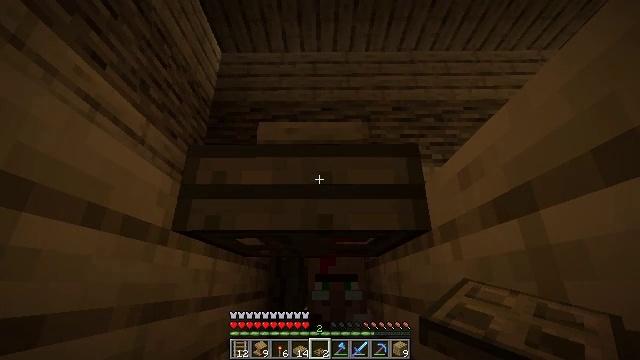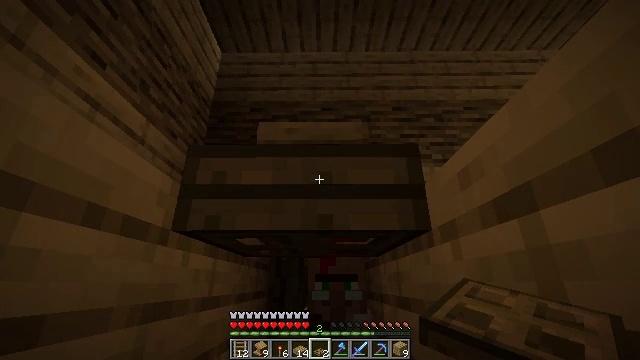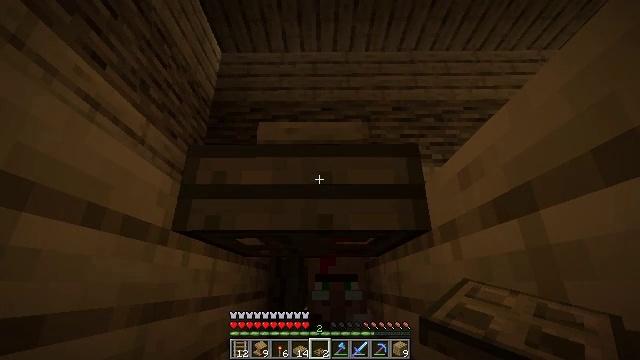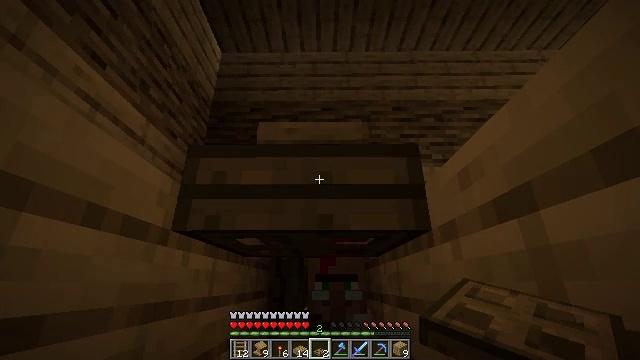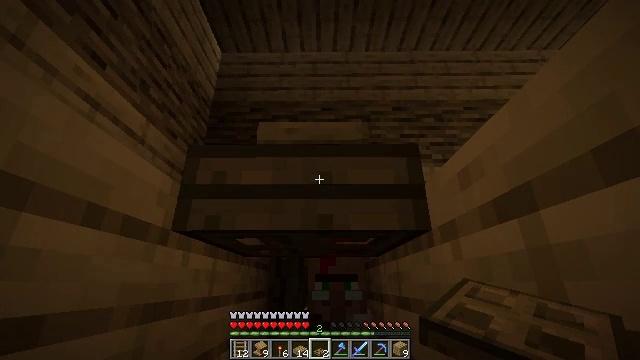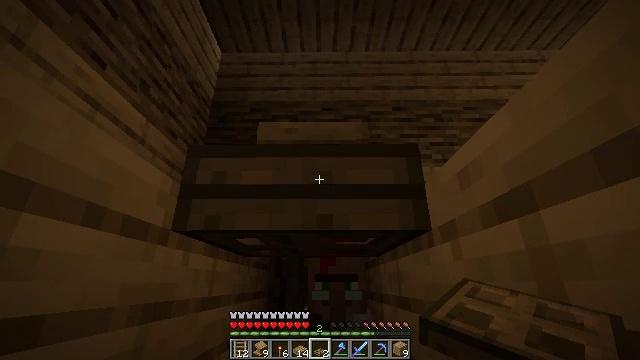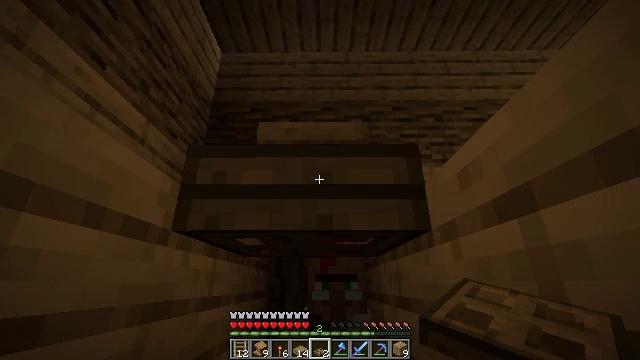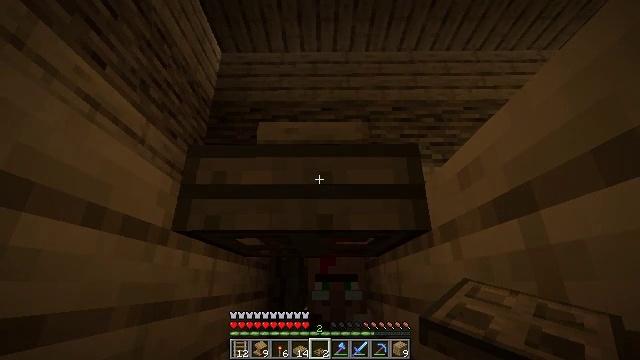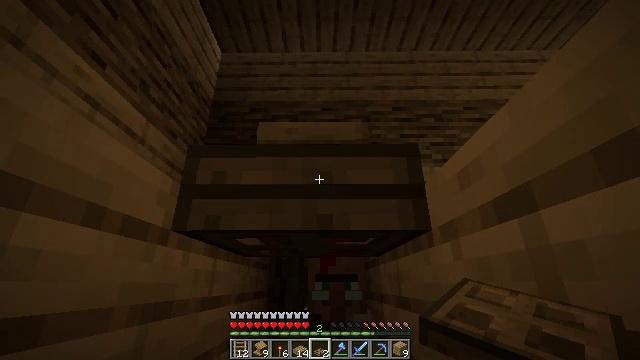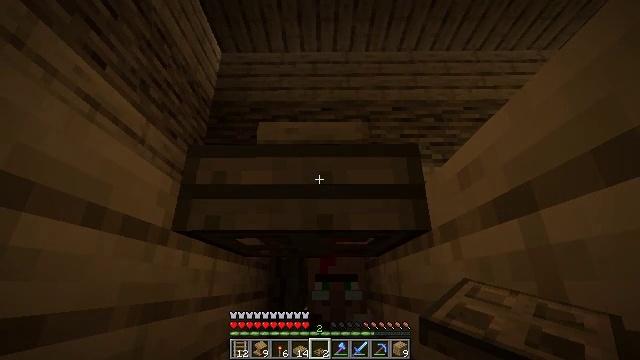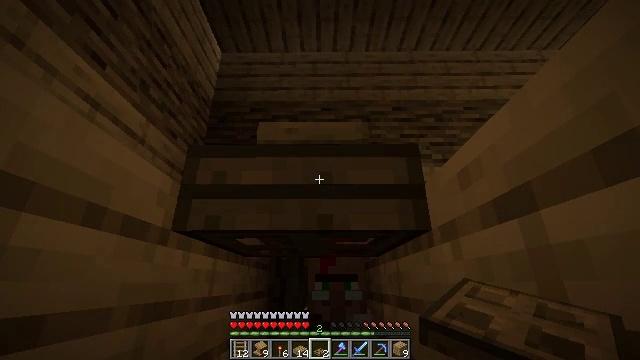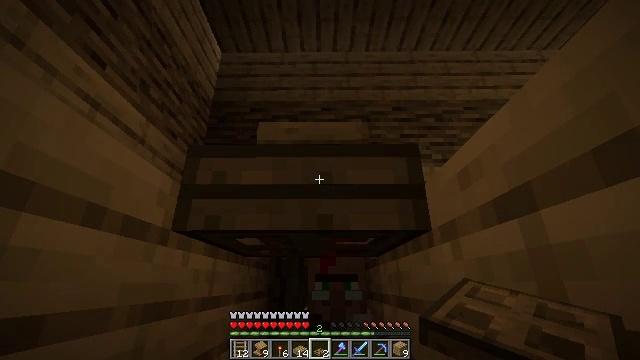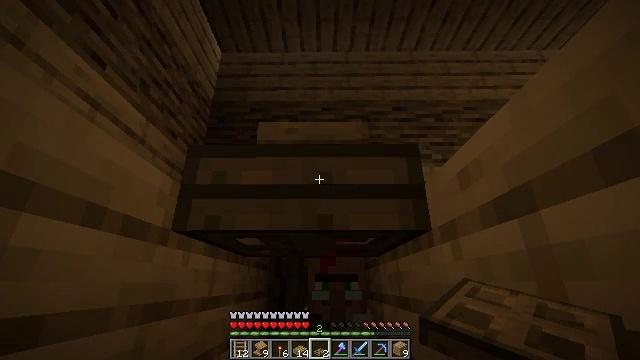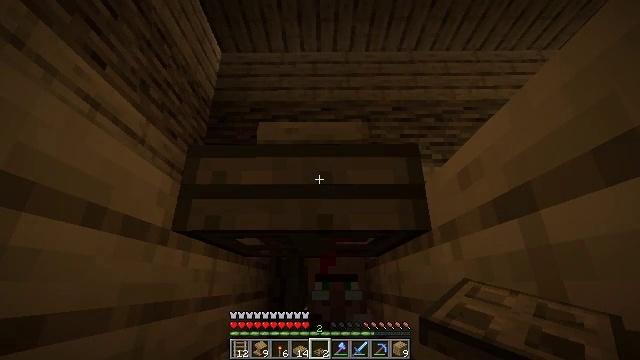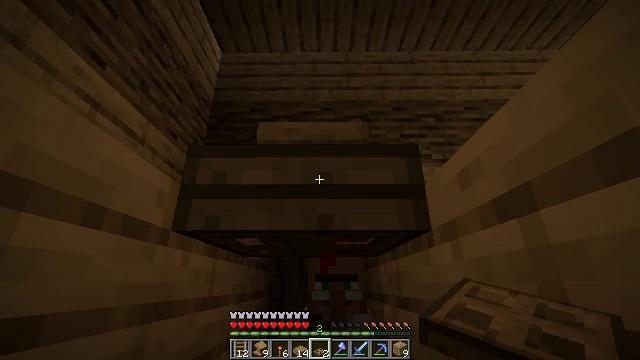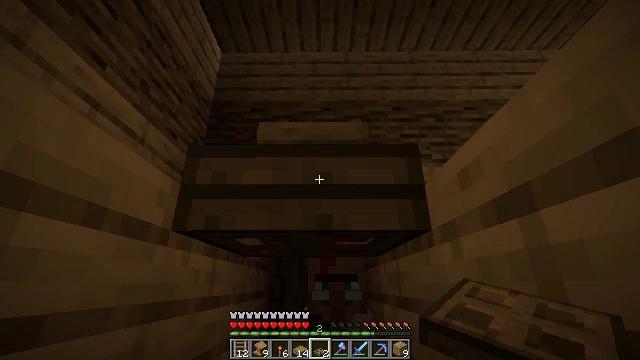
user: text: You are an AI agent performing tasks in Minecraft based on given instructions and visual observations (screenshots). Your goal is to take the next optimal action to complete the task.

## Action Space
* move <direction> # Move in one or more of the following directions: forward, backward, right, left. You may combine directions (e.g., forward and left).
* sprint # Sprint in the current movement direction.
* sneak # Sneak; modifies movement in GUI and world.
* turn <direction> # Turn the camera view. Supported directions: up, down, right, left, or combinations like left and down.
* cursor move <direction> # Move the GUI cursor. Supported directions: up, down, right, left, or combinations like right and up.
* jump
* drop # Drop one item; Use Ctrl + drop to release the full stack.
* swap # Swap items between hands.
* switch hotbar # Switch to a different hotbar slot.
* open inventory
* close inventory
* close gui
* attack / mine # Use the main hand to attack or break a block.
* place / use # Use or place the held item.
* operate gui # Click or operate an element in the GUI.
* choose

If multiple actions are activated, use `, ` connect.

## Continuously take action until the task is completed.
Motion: motion action
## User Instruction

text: Get the oak trapdoor back into your inventory.
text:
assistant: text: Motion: no_op
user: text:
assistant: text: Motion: no_op
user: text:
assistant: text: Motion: no_op
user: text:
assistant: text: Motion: no_op
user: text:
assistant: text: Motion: no_op
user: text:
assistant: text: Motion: no_op
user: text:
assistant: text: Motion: no_op
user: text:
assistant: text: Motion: no_op
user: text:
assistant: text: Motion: no_op
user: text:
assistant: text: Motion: no_op
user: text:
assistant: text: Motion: no_op
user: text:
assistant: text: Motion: no_op
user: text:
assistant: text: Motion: no_op
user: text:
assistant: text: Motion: no_op
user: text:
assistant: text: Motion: no_op
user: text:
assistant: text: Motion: no_op
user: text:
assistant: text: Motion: no_op
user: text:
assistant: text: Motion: no_op
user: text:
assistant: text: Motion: no_op
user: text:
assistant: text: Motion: no_op
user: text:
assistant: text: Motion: no_op
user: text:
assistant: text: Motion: no_op
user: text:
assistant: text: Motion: no_op
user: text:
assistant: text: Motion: no_op
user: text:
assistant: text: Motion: no_op
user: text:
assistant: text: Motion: no_op
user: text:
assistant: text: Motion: no_op
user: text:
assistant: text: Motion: no_op
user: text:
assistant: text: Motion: no_op
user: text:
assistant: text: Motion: no_op